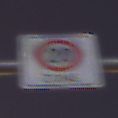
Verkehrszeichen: BeginnZone20
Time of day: Night
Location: Outdoor (Urban)
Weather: PartlyCloudy
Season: NotSpecified
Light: Natural